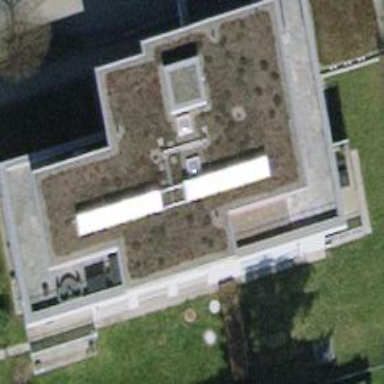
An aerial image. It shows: Building with tile roof.